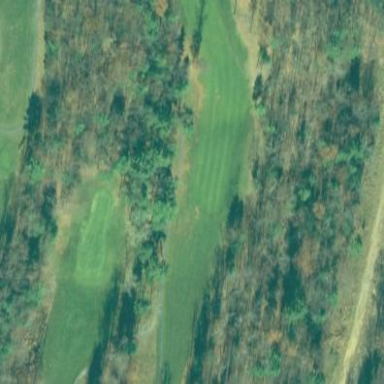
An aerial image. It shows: Area of rough grass used for golf.